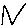
Label: zigzag